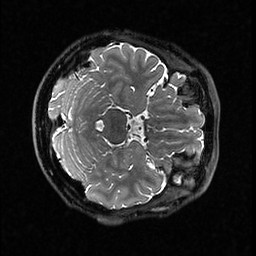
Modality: T2w
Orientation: axial
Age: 30
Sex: male
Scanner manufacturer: ge
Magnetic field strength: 3 T
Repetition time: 3.202 s
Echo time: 0.06582 s